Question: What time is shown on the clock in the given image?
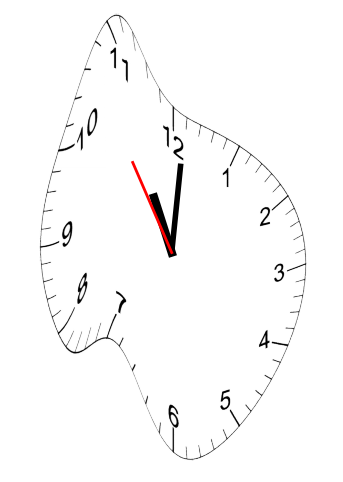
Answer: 11:00:54